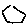
Label: hexagon